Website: ulta-beauty
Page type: billing-address
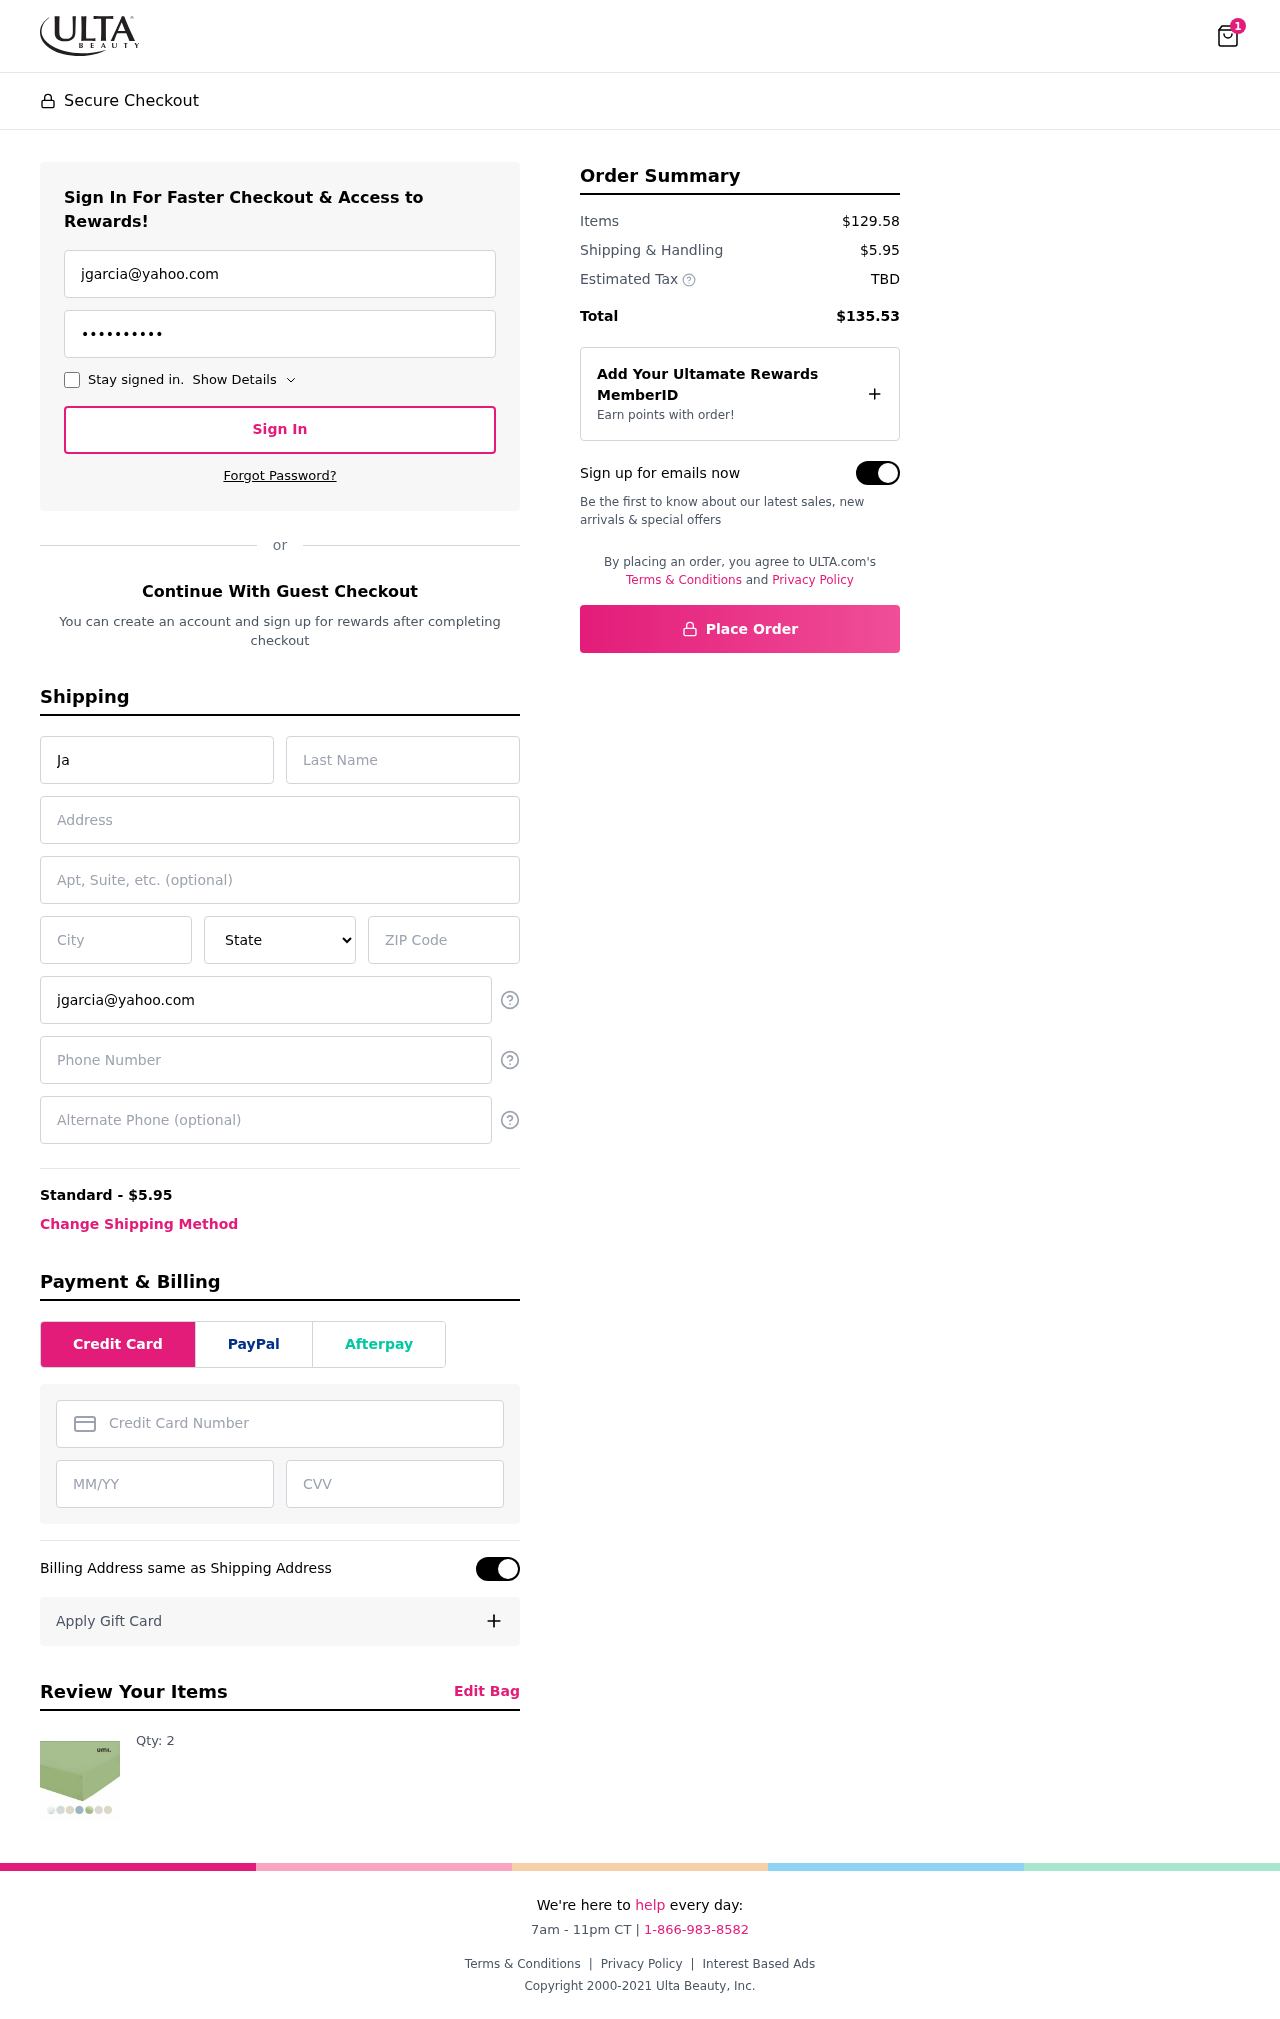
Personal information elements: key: PII_STATE
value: Colorado
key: PII_EMAIL
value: jgarcia@yahoo.com
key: PII_FIRSTNAME
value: Jared
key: PII_LASTNAME
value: Garcia
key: PII_STREET
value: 870 Nguyen Rue
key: PII_STREET2
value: Suite 329
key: PII_CITY
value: South Melissa
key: PII_POSTCODE
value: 36483
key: PII_PHONE
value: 6989878942
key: PII_ALT_PHONE
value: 9874060821
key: PII_CARD_NUMBER
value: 4198 3767 6464 1039
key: PII_CARD_EXPIRY
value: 08/26
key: PII_CARD_CVV
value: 509
Product elements: key: PRODUCT1_QUANTITY
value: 2
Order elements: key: ORDER_NUM_ITEMS
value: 1
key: ORDER_SHIPPING_COST
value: $5.95
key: ORDER_SUBTOTAL
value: $129.58
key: ORDER_TOTAL
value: $135.53